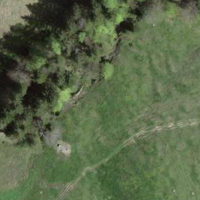
EUNIS habitat code: 24
Species observed at this site:
Eriophorum angustifolium